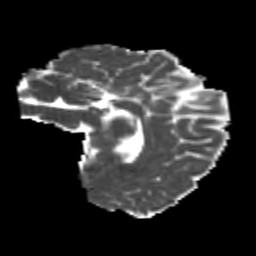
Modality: MD
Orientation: sagittal
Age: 22
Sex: female
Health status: healthy
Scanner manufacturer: philips
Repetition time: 7.384 s
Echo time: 0.08599 s